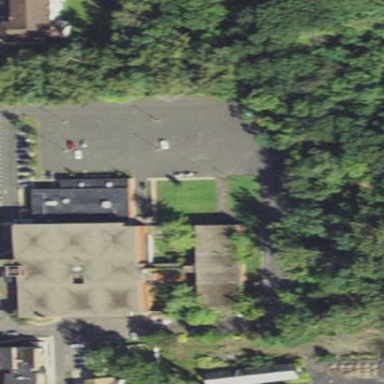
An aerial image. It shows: Building.